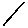
Label: line